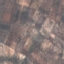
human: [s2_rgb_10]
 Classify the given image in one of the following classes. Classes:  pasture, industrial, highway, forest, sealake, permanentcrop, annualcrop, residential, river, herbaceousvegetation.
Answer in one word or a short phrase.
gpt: PermanentCrop